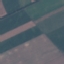
Land use / land cover class: AnnualCrop